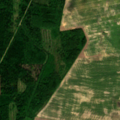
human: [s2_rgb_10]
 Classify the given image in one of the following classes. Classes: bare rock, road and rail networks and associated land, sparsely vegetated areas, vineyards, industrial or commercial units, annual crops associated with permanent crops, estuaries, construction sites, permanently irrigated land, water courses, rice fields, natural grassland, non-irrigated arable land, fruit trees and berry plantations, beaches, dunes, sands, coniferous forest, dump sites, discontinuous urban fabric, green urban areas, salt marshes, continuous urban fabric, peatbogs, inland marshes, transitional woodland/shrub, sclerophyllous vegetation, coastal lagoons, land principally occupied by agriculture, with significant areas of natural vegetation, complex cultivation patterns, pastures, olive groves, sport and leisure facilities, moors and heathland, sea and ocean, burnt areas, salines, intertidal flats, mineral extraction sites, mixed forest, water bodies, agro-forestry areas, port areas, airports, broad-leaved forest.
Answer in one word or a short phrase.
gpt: non-irrigated arable land, broad-leaved forest, mixed forest